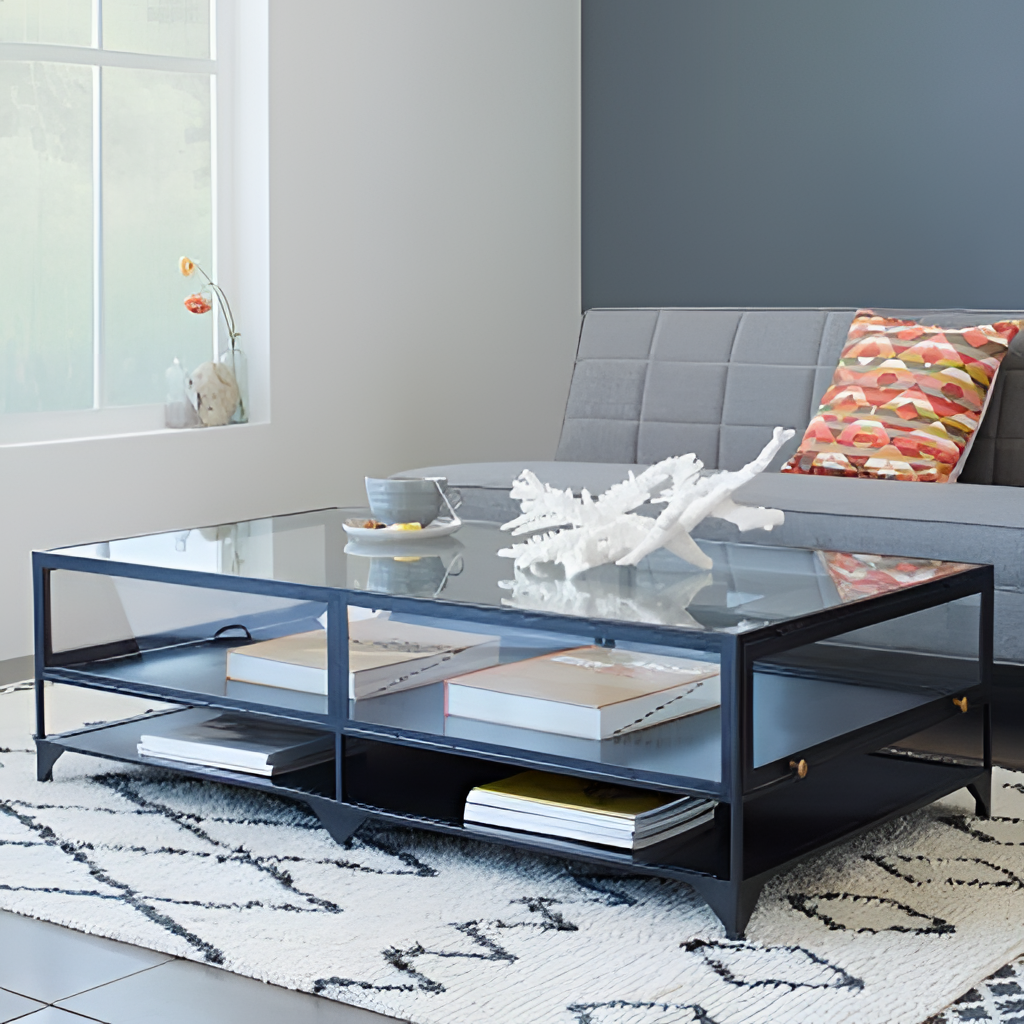
living room, metal and glass coffee table, modern, gray tile flooring, with large square pattern, paint wallpaper, with vertical two tone pattern